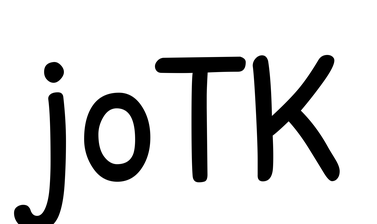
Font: PatrickHand-Regular